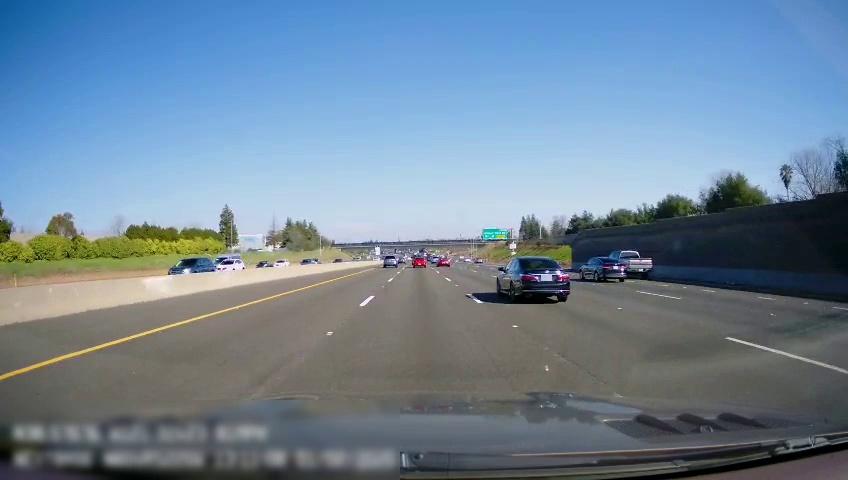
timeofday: Day
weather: Sunny
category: Drivable Space
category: Vehicles | SUV
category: Vehicles | Truck
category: Vehicles | Car
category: Vehicles | Car
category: Vehicles | Car
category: Vehicles | Car
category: Vehicles | SUV
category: Vehicles | Car
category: Vehicles | Car
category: Vehicles | Car
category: Vehicles | SUV
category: Vehicles | SUV
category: Vehicles | Truck
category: Vehicles | Car
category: Vehicles | SUV
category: Lanes | Alternate Lane
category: Lanes | Current Lane
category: Lanes | Current Lane
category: Lanes | Alternate Lane
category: Lanes | Alternate Lane
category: Lanes | Alternate Lane
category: Traffic | Signs
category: Traffic | Signs